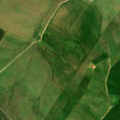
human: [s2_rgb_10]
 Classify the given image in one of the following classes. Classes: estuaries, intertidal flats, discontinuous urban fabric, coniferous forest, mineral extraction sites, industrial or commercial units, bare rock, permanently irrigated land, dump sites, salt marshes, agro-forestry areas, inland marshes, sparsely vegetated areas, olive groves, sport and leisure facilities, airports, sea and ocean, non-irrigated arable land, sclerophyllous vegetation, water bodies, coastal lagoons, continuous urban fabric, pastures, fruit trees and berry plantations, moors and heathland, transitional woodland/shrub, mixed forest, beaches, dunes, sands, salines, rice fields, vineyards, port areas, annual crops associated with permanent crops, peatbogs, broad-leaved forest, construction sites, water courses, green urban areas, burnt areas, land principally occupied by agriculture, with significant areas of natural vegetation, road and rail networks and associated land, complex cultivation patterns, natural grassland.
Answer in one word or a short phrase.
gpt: non-irrigated arable land, olive groves